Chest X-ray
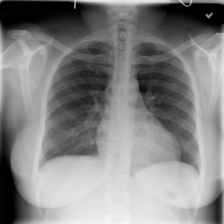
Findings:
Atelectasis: negative
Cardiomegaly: negative
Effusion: negative
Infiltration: negative
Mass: negative
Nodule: negative
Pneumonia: negative
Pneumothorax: negative
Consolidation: negative
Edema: negative
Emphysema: negative
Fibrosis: negative
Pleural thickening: negative
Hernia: negative